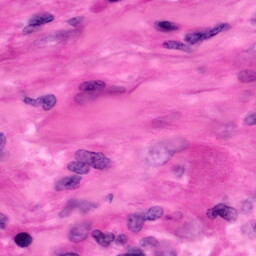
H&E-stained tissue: Pancreatic